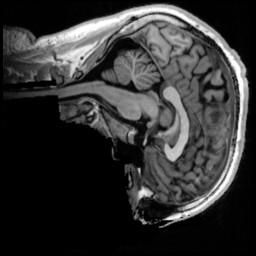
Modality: T1w
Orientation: sagittal
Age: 27
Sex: male
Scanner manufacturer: siemens
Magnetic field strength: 3 T
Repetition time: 4 s
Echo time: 0.00289 s